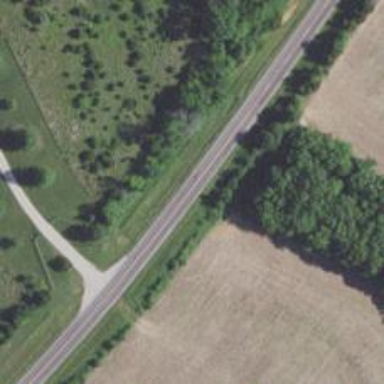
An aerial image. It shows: Secondary road.